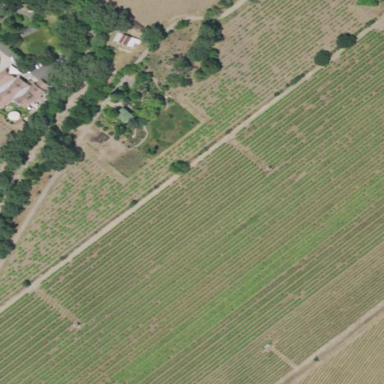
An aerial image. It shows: Vineyard with grape crops.